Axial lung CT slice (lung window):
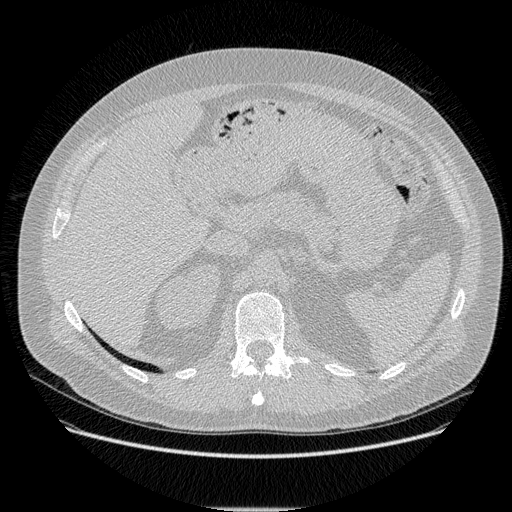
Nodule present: no